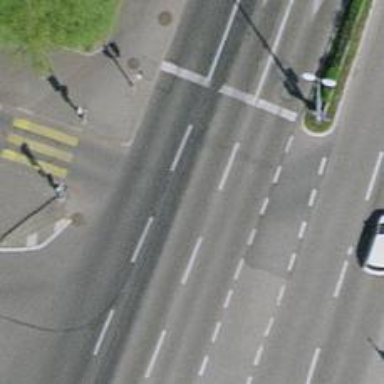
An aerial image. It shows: Road with traffic signals.